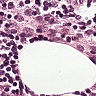
Metastatic tissue present: no